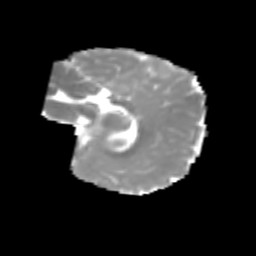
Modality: MD
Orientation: sagittal
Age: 6
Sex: female
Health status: healthy